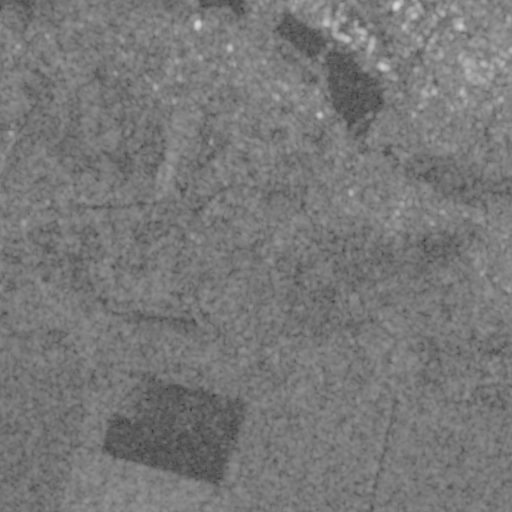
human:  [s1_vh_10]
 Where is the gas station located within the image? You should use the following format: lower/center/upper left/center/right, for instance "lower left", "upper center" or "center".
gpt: The gas station is located in the upper right of the image.
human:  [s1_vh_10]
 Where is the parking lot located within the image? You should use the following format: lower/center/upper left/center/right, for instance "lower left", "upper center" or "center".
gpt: The parking lot is located in the upper right of the image.
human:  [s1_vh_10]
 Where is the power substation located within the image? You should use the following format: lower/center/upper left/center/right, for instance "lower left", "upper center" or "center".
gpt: The power substation is located in the upper center of the image.
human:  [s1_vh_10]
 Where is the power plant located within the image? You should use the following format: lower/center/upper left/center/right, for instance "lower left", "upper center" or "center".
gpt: There is no power plant in the image.

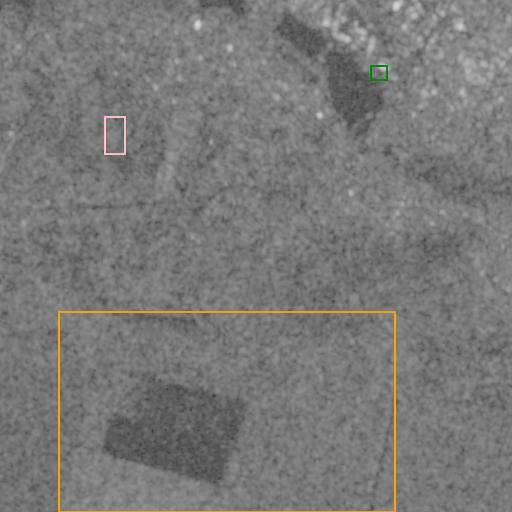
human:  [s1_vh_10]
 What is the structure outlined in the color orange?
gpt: The structure outlined in orange is a crop field.
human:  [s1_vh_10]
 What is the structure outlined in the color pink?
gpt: The structure outlined in pink is a park.
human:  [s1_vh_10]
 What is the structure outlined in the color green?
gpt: The structure outlined in green is a parking lot.
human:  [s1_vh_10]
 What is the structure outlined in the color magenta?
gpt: There is no magenta outline.